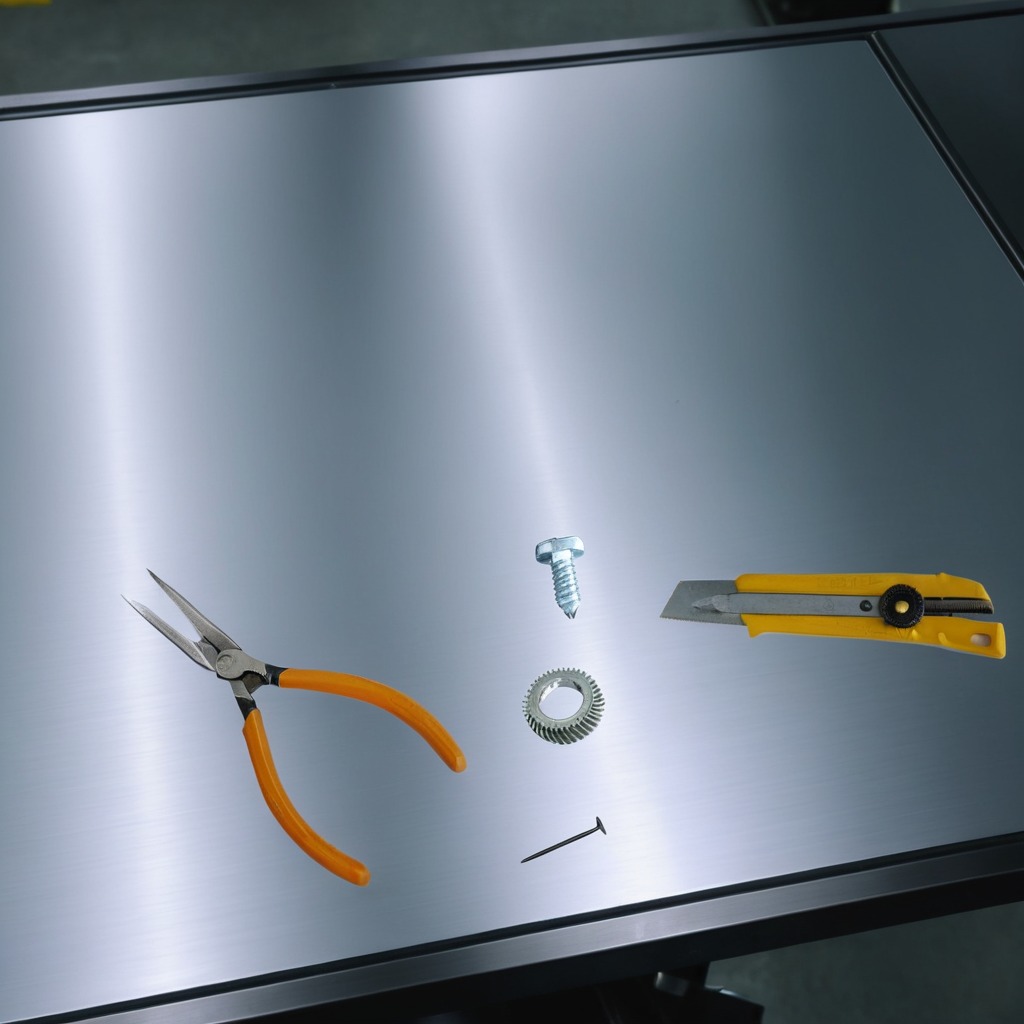
A steel gear with teeth, a utility knife, a metal machine screw, an iron nail, and a pair of pliers are lying on the metal table in a machine shop under fluorescent lights.